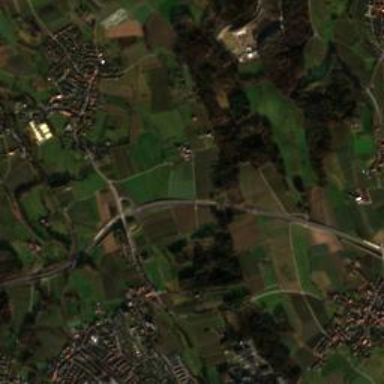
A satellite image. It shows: Motorway junction.